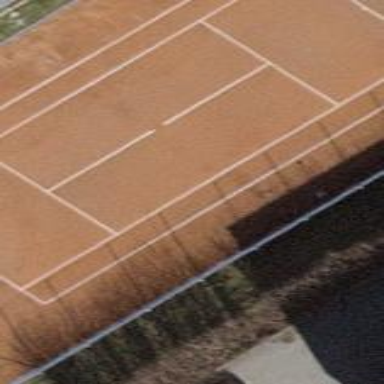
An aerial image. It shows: Tennis court on the leisure land pitch.